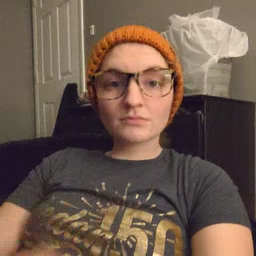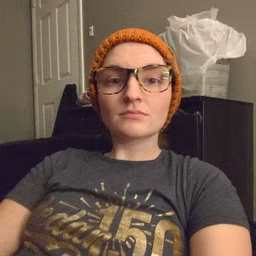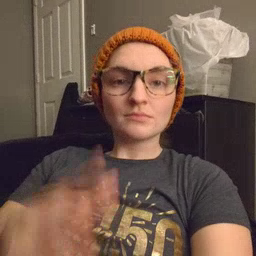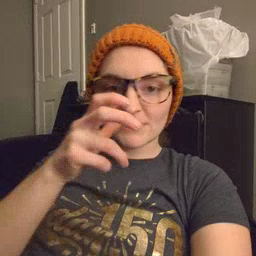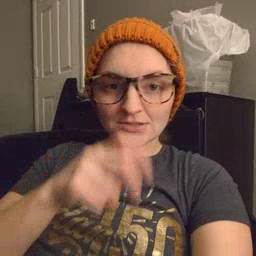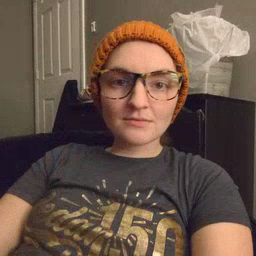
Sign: bug